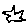
Label: star